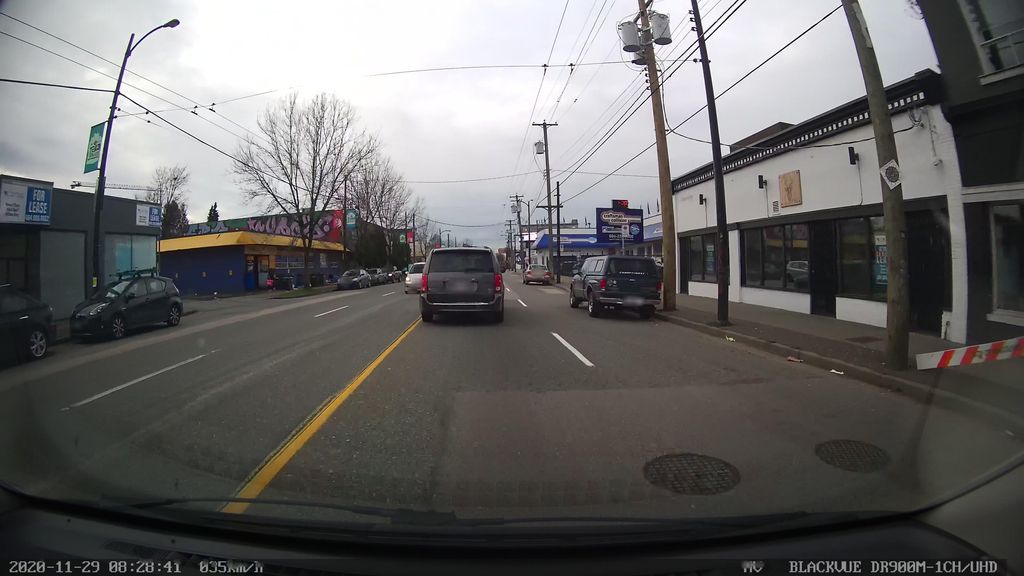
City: vancouver